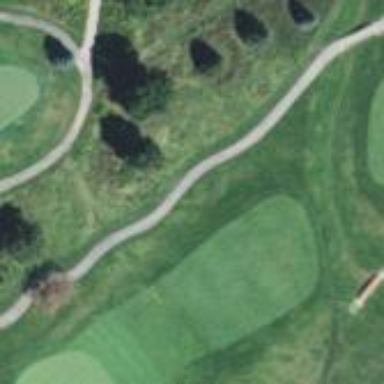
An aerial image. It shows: Golf fairway surrounded by grass.